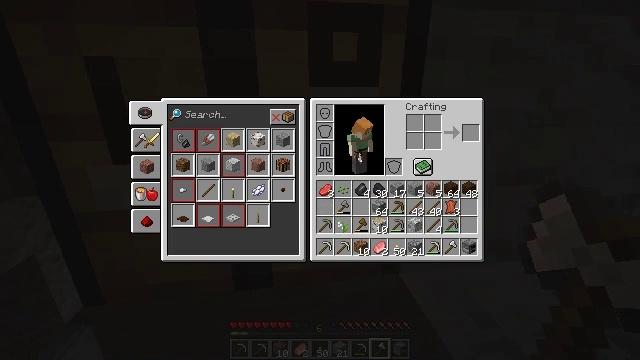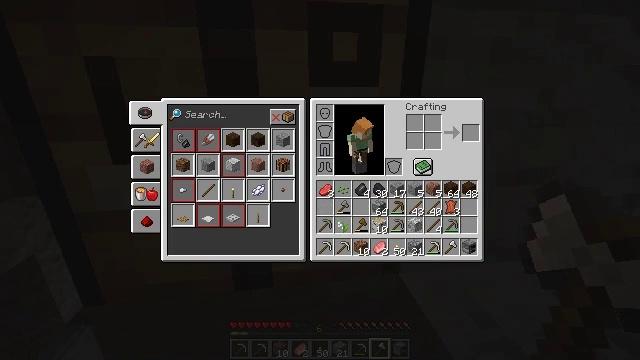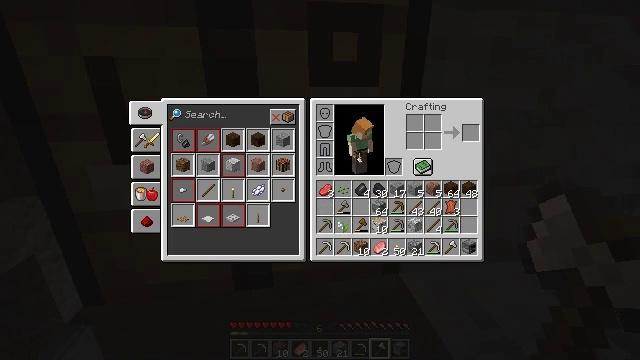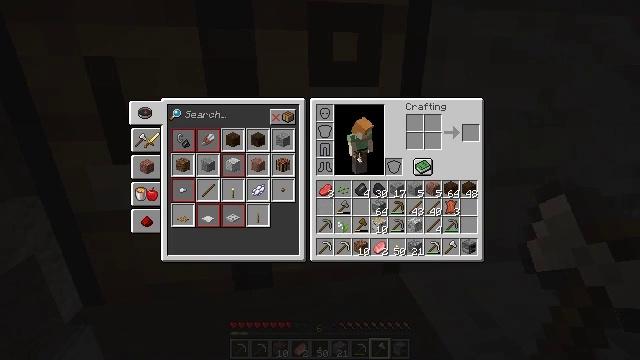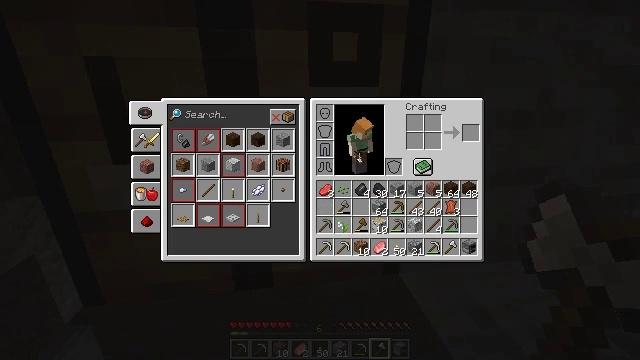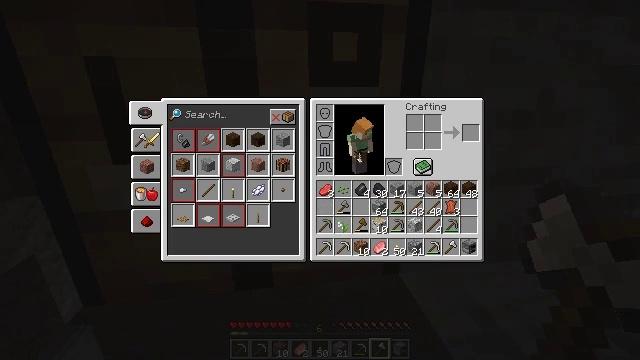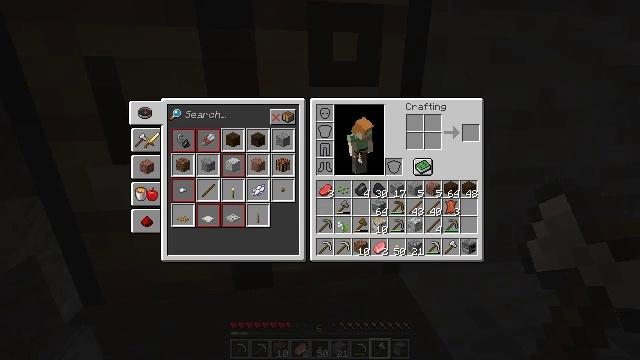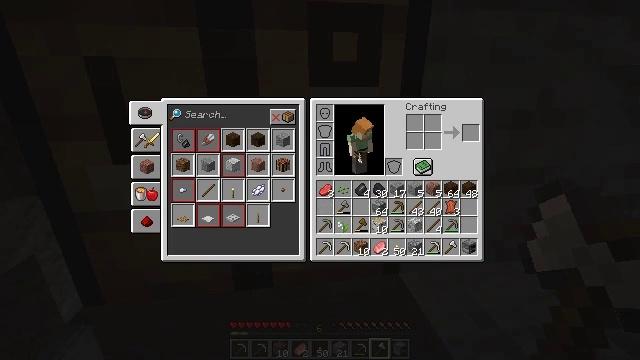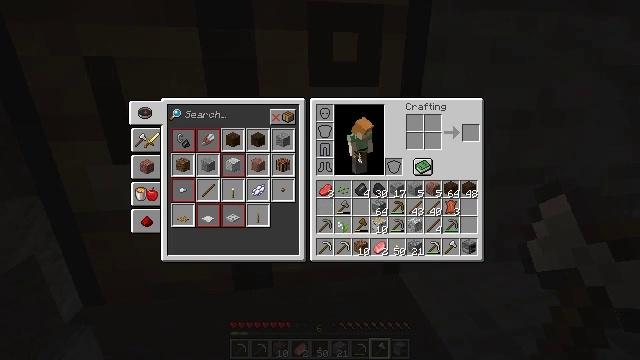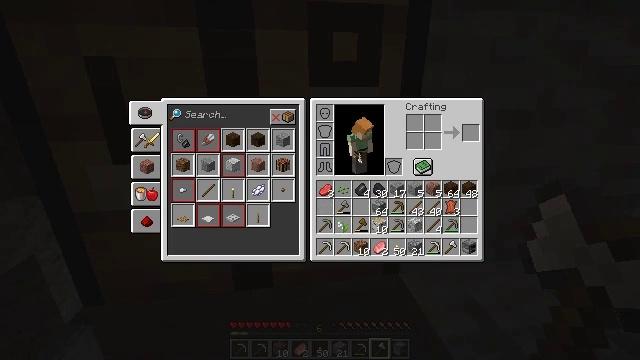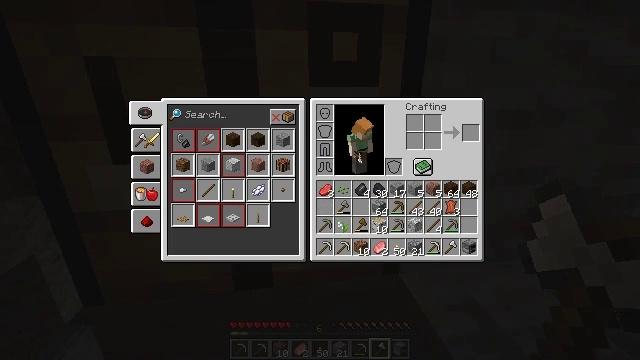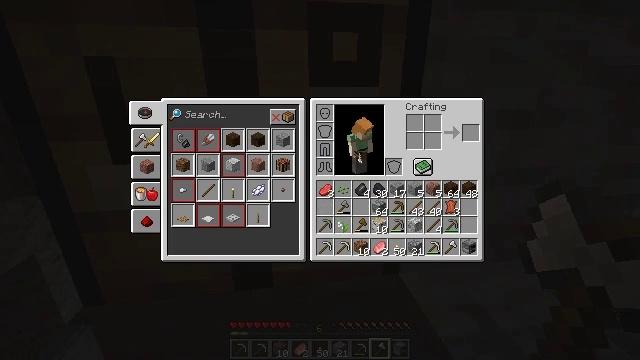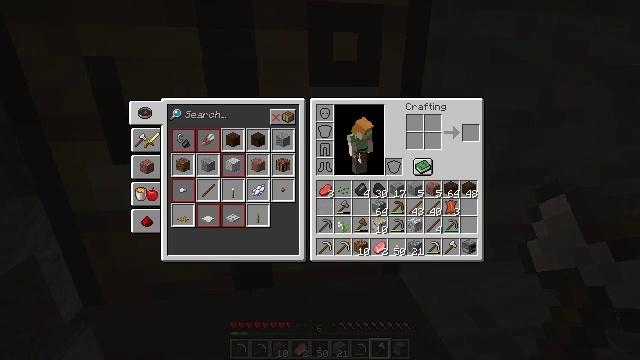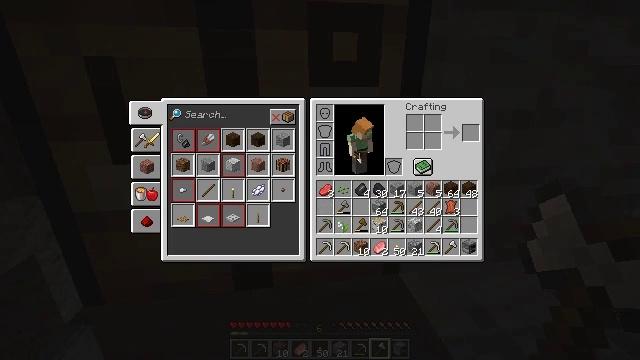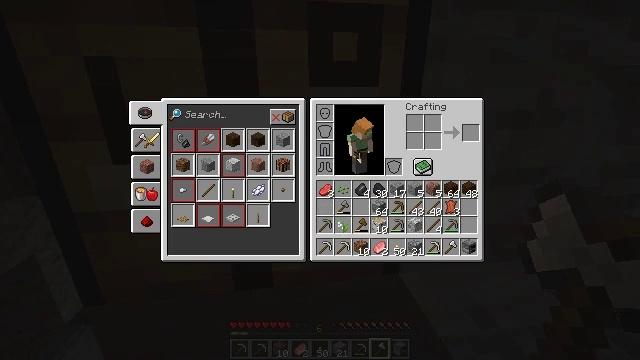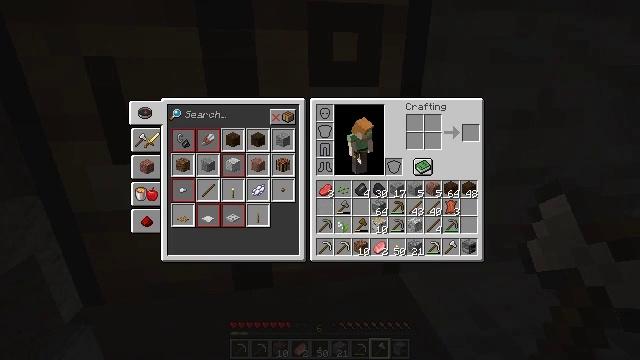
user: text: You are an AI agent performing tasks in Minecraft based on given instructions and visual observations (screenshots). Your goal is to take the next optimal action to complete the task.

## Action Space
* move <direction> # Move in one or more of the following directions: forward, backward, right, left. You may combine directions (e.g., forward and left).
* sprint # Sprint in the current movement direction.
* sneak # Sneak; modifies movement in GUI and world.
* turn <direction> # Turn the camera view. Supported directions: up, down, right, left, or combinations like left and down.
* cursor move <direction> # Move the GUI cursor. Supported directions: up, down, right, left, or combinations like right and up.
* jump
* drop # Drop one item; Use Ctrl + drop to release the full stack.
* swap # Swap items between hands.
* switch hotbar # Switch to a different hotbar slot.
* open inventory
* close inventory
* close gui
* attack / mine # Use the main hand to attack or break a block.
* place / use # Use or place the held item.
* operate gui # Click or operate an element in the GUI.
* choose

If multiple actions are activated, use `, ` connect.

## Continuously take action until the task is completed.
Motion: motion action
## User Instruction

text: Left click on the crafting table
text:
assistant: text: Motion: cursor move left
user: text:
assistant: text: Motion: no_op
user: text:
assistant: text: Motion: no_op
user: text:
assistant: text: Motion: no_op
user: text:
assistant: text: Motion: no_op
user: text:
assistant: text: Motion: no_op
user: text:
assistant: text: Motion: no_op
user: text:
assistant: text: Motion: no_op
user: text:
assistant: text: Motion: no_op
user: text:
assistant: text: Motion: no_op
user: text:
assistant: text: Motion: cursor move left
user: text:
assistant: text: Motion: no_op
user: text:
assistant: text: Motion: no_op
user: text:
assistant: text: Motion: cursor move left
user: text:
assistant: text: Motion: cursor move left
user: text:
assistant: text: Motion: cursor move left
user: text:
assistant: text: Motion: no_op
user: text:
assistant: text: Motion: no_op
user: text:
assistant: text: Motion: no_op
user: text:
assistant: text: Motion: no_op
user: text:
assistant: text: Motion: no_op
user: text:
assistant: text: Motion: no_op
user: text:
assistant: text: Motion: no_op
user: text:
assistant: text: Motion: no_op
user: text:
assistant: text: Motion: operate gui
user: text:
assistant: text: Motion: operate gui
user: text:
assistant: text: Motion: operate gui
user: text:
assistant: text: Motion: no_op
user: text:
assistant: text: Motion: cursor move up
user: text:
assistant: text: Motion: no_op